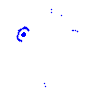
Particle: kaon